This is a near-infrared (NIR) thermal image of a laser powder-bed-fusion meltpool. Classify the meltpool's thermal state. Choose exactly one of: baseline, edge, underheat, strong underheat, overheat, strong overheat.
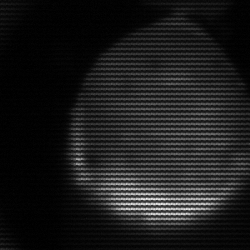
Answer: edge